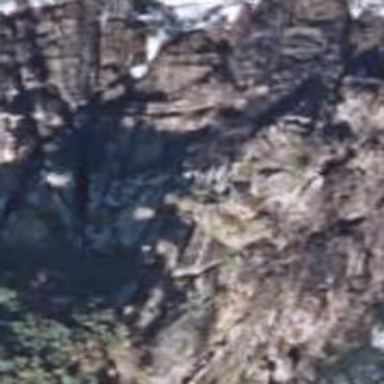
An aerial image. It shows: Cliff in nature.